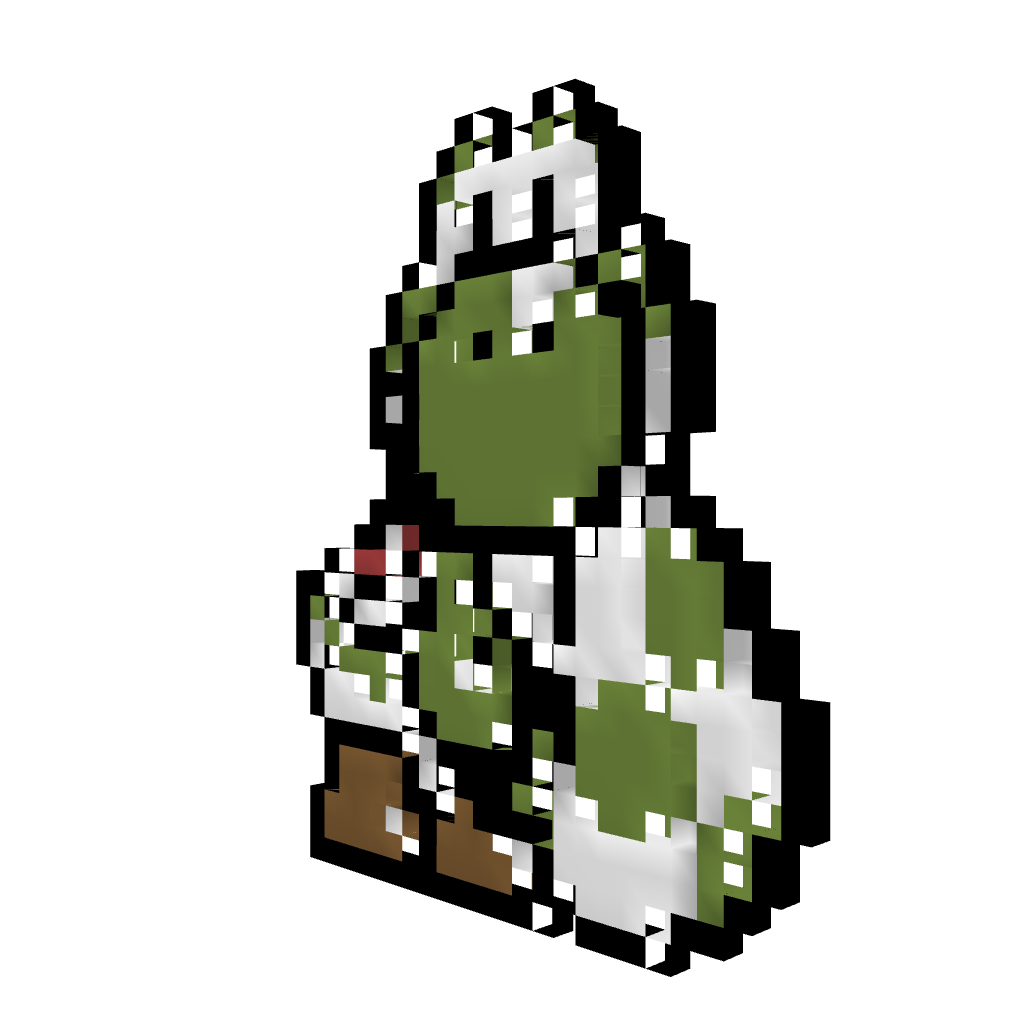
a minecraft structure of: Yoshi 8-Bit Style [Looking at You with Egg] high quality